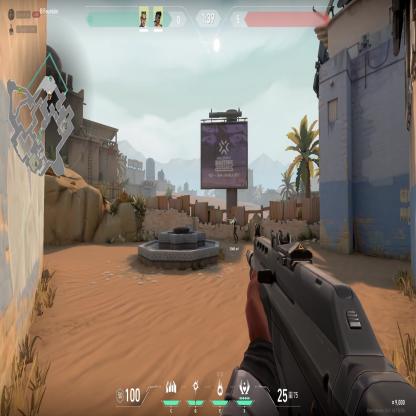
Label: teammate